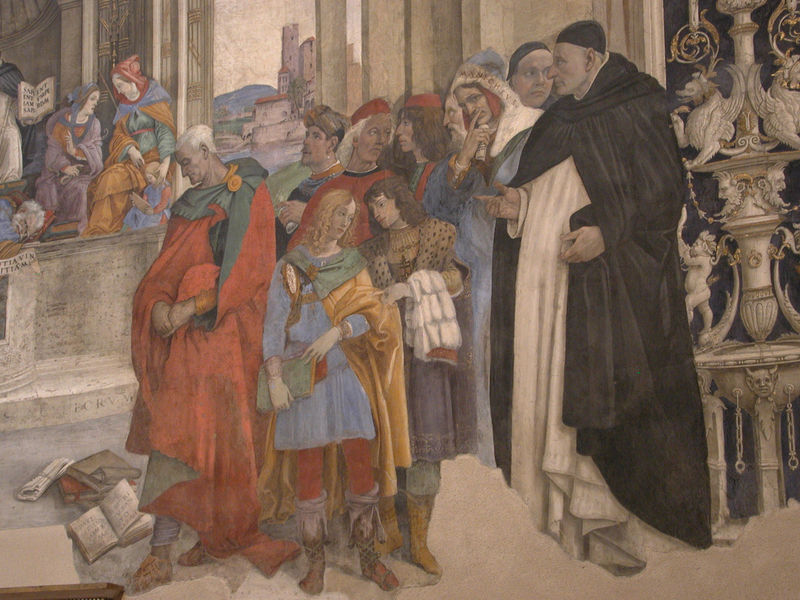
Titel: Santa Maria sopra Minerva, Cappella Carafa
Künstler: Filippino Lippi
Standort: Rom, S. Maria sopra Minerva (EU - I - Latium)
Schlagwörter: blau, gemälde, gruppe, mann, umhang, weiß, frauen, gelb, grün, landschaft, menschen, see, stadt, ausschnitt, frau, marmor, männer, schwarz, szene, säulen, ausblick, rot, ansammlung, gespräch, leute, versammlung, wand, architektur, hermelin, pelz, innenraum, kirche, boden, geistlicher, gewand, haare, kutte, lange haare, gewänder, personen, locken, renaissance, bücher, italien, schule, jungen, mauer, farbe, klein, figuren, querformat, könig, papst, wandmalerei, junge, buch, burg, groß, klerus, priester, mönch, geistliche, mönche, kaplan, kutten, tempel, fresko, fresco, liturgie, jünglinge, größe, fiebel, boticelli, pekz, edelleute, größenverhältnis, rinascimento, archtitektur, kuttte, philsosoph, kleru